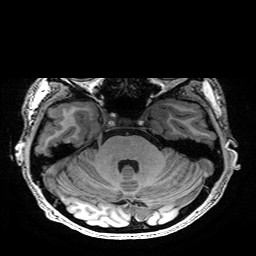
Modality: T1w
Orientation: coronal
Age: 21
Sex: male
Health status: healthy
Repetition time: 2.53 s
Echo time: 0.0034 s